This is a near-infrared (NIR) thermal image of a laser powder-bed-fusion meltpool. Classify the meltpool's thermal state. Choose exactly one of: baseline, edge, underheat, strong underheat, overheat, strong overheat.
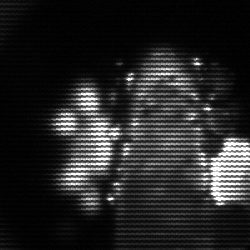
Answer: baseline